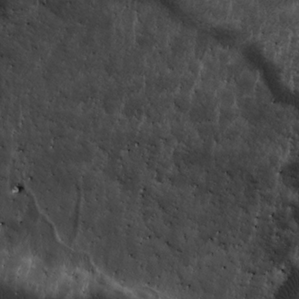
Label: non_frost